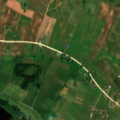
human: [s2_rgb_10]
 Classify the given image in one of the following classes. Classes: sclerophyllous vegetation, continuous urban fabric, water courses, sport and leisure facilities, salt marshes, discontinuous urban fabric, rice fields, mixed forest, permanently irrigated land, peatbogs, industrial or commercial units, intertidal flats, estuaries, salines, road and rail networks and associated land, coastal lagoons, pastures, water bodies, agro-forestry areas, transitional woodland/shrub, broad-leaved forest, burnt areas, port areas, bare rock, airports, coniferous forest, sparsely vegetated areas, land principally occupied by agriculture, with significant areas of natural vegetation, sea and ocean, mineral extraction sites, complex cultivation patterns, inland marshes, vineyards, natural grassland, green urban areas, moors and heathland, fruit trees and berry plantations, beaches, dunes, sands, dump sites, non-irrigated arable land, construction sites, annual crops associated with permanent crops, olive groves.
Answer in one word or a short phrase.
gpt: non-irrigated arable land, pastures, complex cultivation patterns, transitional woodland/shrub